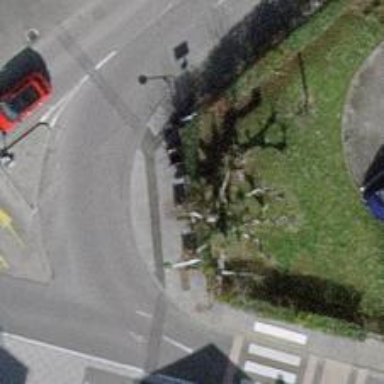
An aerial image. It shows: Support pole.